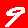
Digit: 9